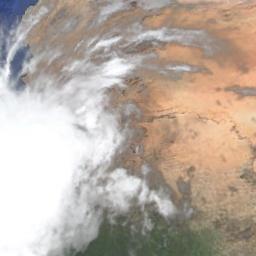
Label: cloud